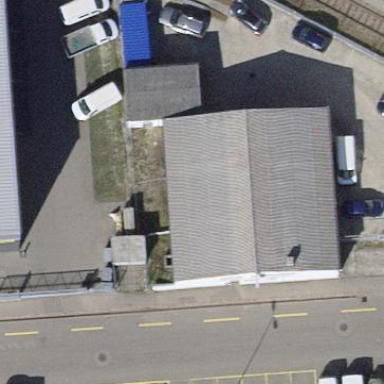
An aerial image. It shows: Commercial building housing car repair shop.